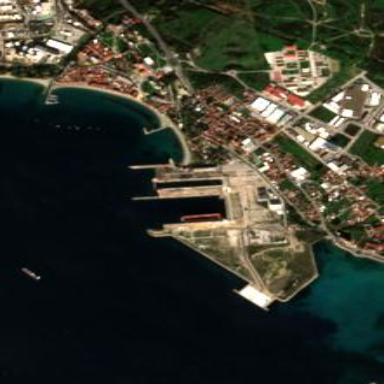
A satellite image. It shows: Industrial area designated for port activities.